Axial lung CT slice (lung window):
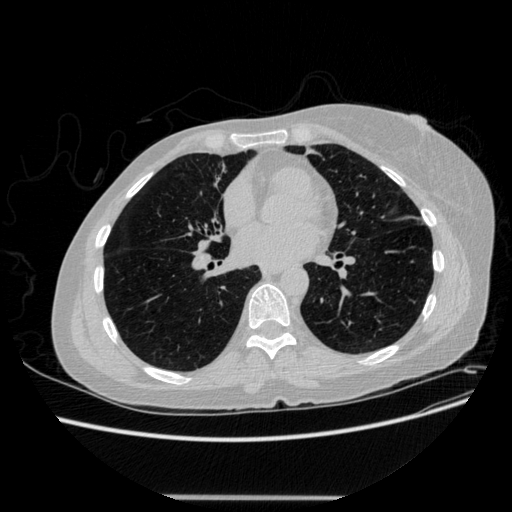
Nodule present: no